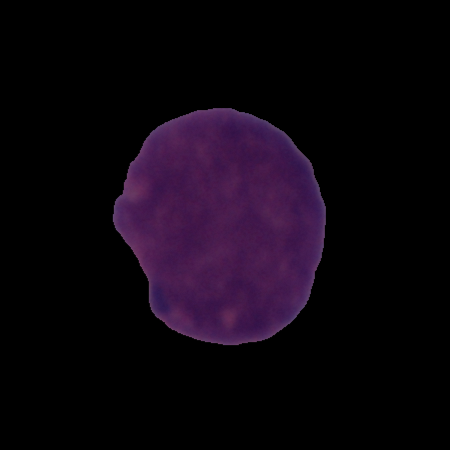
Label: cancer